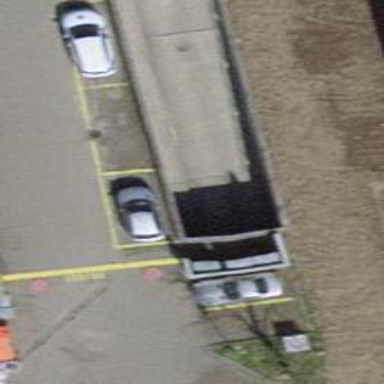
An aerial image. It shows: Parking entrance.